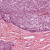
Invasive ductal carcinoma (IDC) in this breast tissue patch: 1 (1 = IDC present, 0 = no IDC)